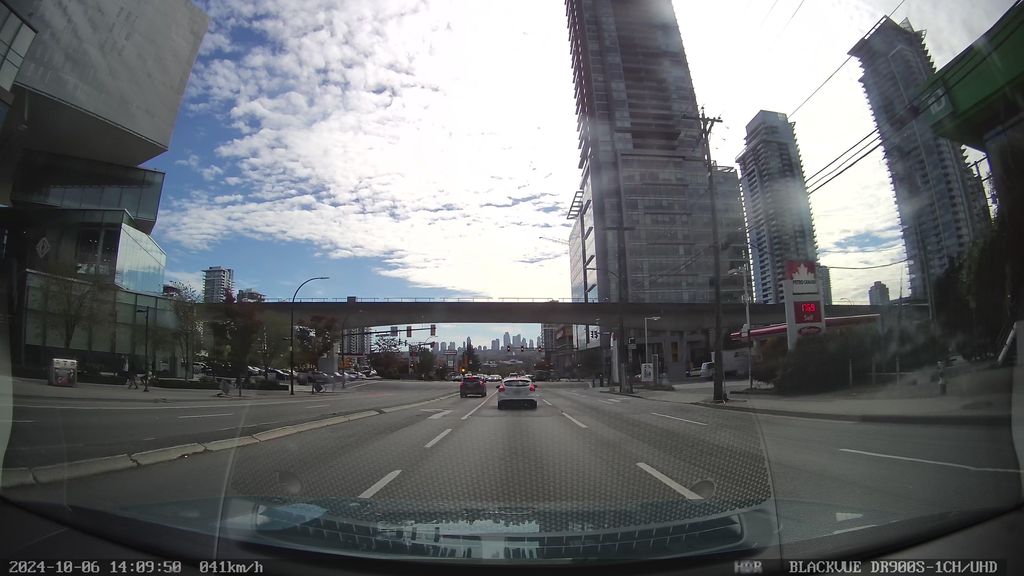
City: vancouver